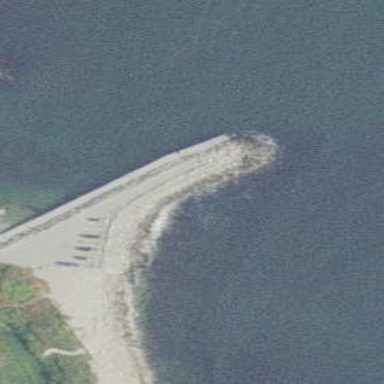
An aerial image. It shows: Breakwater structure.